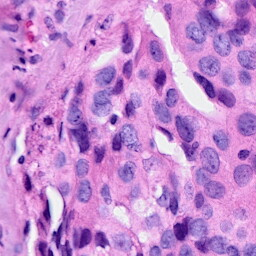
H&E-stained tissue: Breast